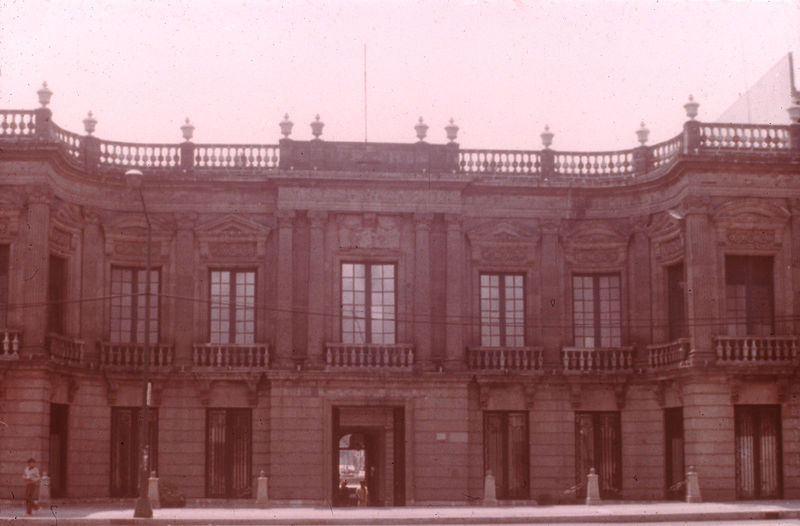
Titel: Casa de la Marquesa de Selva Nevada (Heute Sitz der Universidad del Claustro de Sor Juana)
Künstler: Manuel Tolsá
Standort: Mexico City (Amerika - Mexiko)
Schlagwörter: himmel, mann, fenster, laternen, pfeiler, säulen, gebäude, architektur, brüstung, balkon, fassade, türen, kette, giebel, mauer, platz, pilaster, vasen, geländer, tor, foto, eingang, balustrade, mauerwerk, photo, portal, fot, säilen